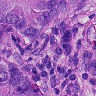
Metastatic tissue present: yes